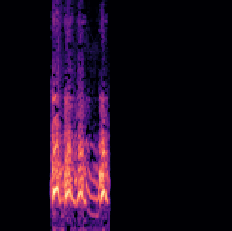
Sound class: Dog